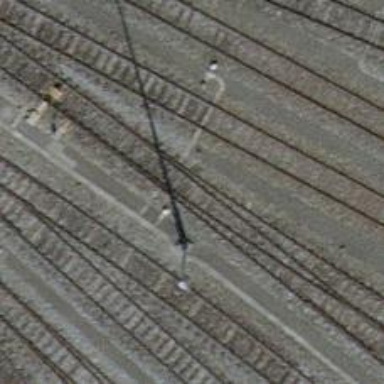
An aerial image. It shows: Single track railway in yard.